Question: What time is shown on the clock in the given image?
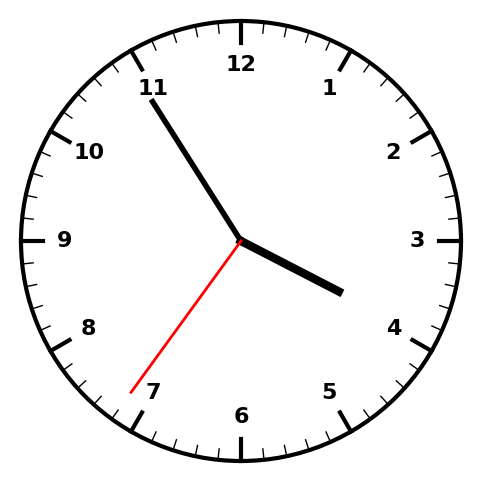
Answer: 03:54:36